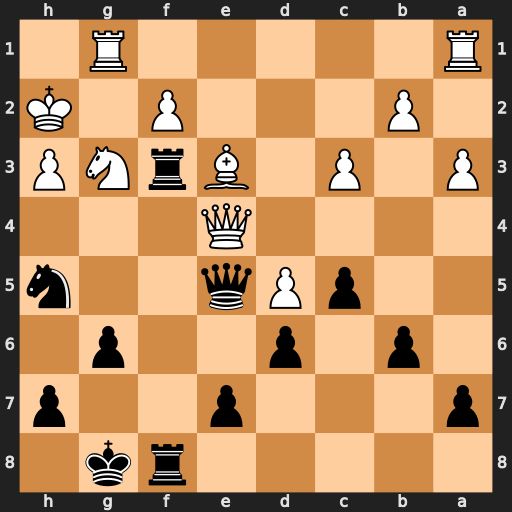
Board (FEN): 5rk1/p3p2p/1p1p2p1/2pPq2n/4Q3/P1P1BrNP/1P3P1K/R5R1
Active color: b
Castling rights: -
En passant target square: -
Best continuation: Rxf2+ Bxf2 Rxf2+ Rg2 Qxg3+